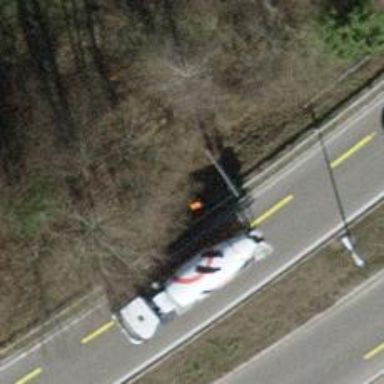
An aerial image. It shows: Pipeline marker.